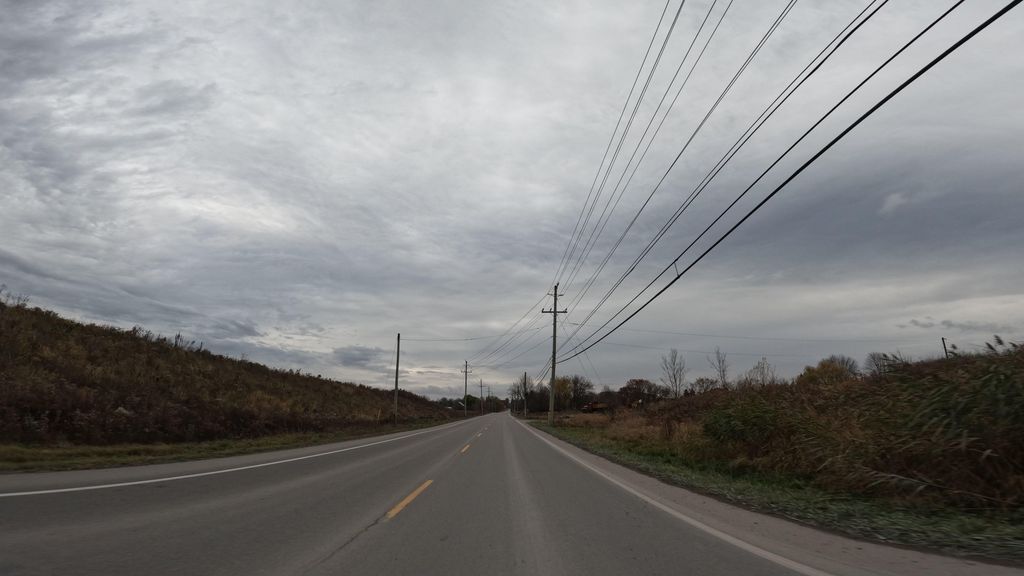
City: hamilton